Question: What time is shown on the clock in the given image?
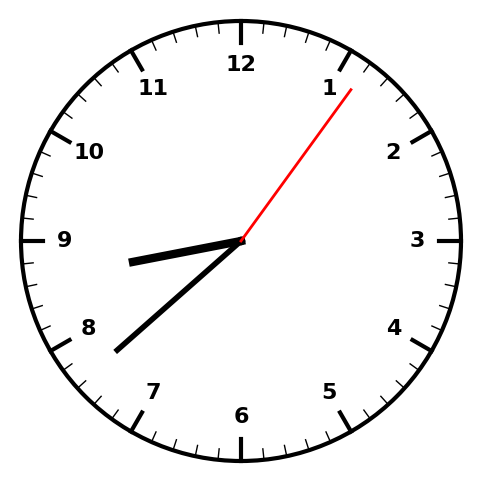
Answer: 08:38:06